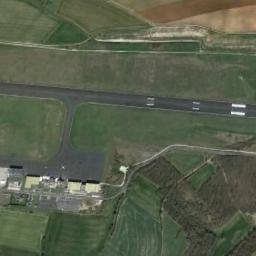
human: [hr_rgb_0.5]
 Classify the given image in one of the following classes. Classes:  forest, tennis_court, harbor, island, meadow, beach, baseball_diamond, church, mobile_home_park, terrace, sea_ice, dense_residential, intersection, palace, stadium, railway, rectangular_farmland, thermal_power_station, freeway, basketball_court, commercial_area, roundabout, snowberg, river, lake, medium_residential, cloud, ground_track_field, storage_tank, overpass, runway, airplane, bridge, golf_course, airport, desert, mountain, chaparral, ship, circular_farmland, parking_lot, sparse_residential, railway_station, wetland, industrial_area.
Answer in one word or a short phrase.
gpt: airport